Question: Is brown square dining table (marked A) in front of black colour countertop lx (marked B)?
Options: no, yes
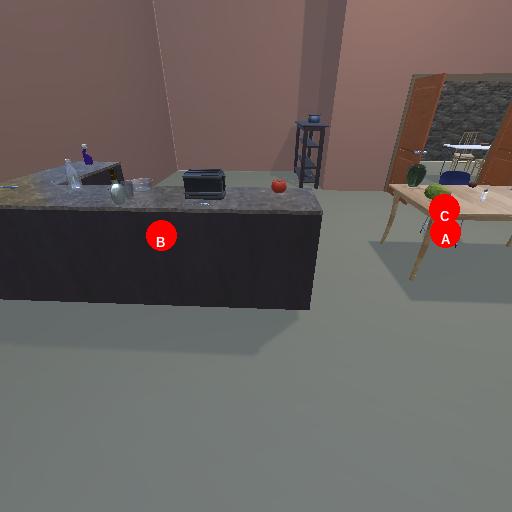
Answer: no